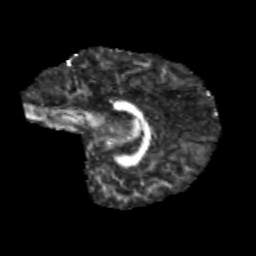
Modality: FA
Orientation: sagittal
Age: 12
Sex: male
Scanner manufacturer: siemens
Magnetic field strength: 3 T
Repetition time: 3.8 s
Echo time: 0.07 s